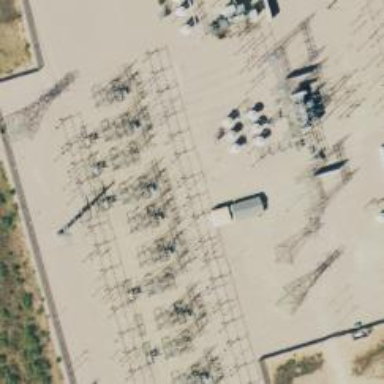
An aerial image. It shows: Switch for power supply.